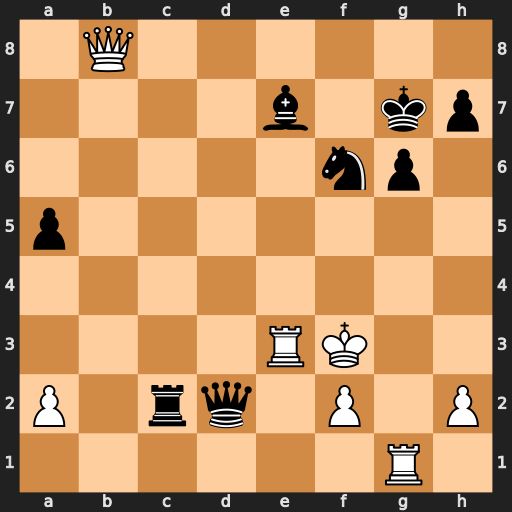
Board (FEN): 1Q6/4b1kp/5np1/p7/8/4RK2/P1rq1P1P/6R1
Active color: w
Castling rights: -
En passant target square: -
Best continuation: Rxe7+ Kh6 Qf8+ Kh5 Re5+